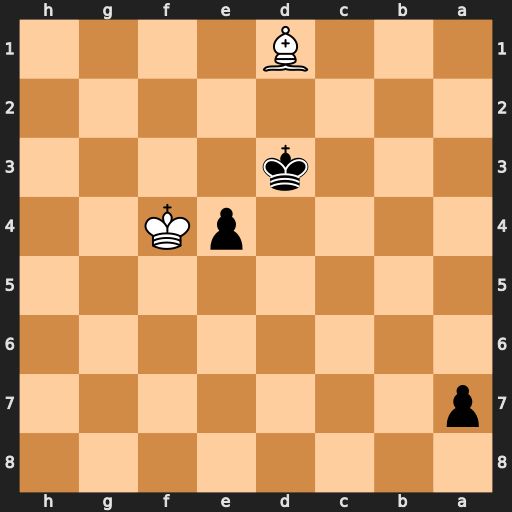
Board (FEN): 8/p7/8/8/4pK2/3k4/8/3B4
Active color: b
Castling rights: -
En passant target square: -
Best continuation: e3 Ke5 a5